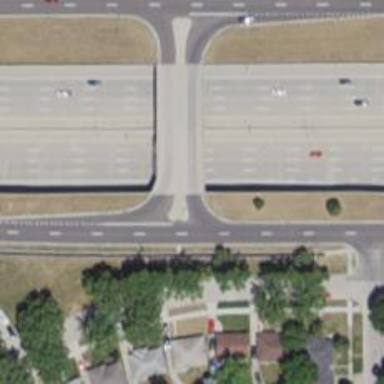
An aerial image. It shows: Secondary link road with bridge.